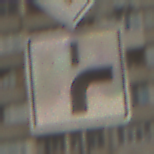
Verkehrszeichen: VerlaufVorfahrtsstrasse8
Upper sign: Vorfahrtsstrasse
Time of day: MorningAfternoon
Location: Outdoor (Urban)
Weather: PartlyCloudy
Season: NotSpecified
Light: Natural